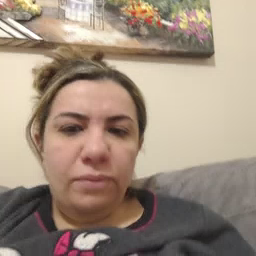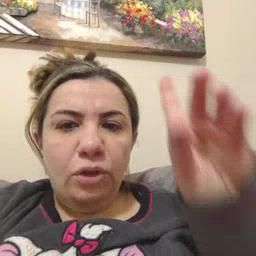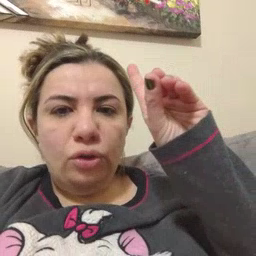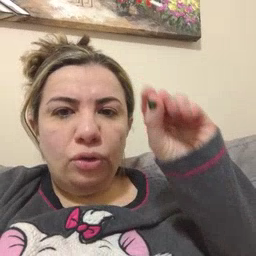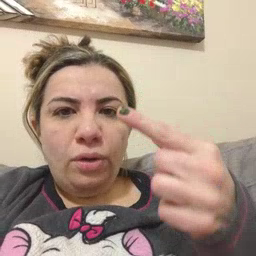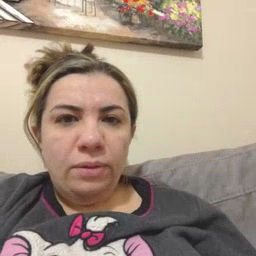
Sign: dog